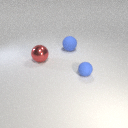
large red metal sphere behind small blue rubber sphere